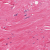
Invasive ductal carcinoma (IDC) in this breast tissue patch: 0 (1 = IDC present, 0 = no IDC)